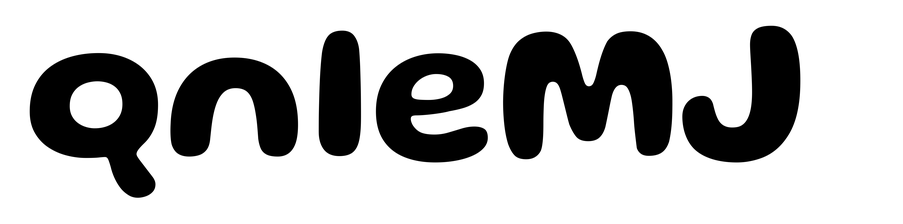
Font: Gluten_SemiBold